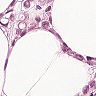
Metastatic tissue present: yes